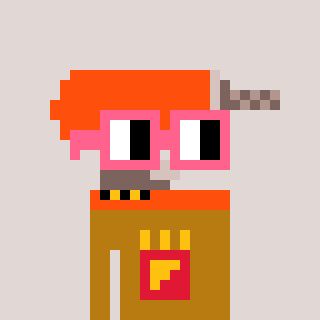
a pixel art character with square pink glasses, a drill-shaped head and a gold-colored body on a warm background